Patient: sex M, age 78
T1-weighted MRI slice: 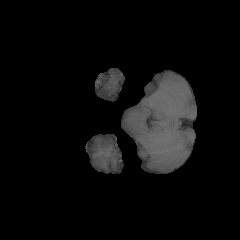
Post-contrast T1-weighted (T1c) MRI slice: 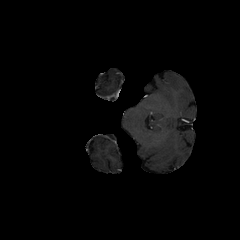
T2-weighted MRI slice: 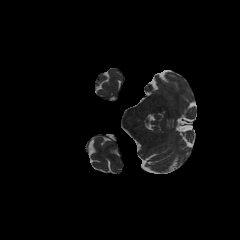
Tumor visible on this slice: no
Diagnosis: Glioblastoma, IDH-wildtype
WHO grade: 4